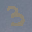
Label: 3